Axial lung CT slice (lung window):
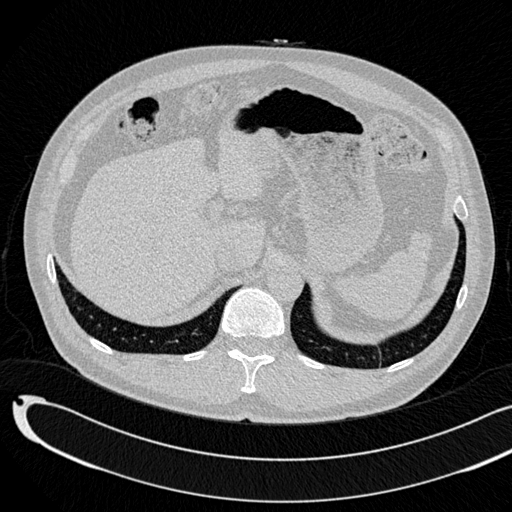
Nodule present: no